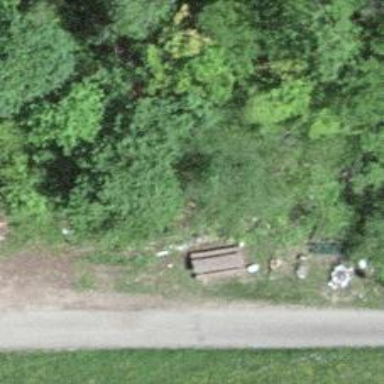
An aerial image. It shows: Picnic table located in leisure land area.